Field crop: maize
Growth stage: 1
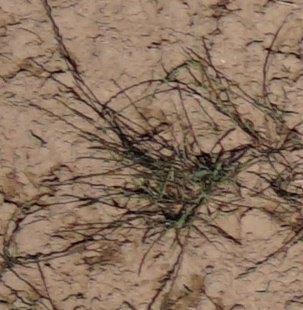
Species: lolium